Question: There are some blocks in the picture. Find the smallest square area that can place all the small blocks in the area in a suitable way without overlapping. Return the length of the square side.
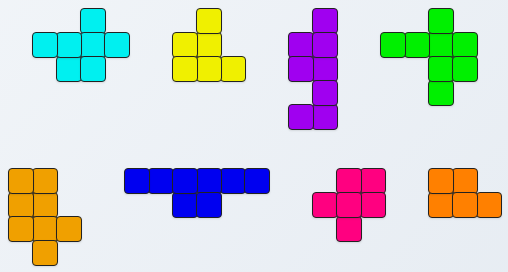
Answer: 8